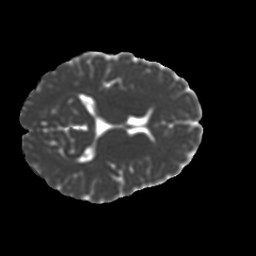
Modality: MD
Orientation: axial
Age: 10
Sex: male
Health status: ill
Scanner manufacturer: ge
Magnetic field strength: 3 T
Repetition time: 7.5 s
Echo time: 0.079 s